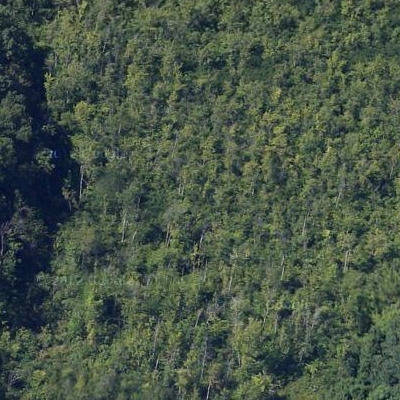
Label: Forest